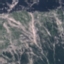
Land use / land cover class: HerbaceousVegetation